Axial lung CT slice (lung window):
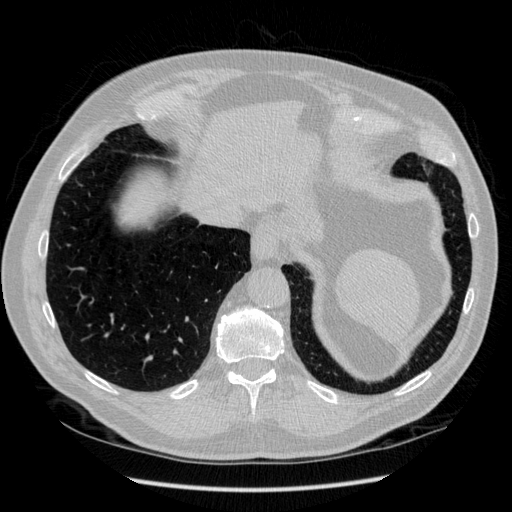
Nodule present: no